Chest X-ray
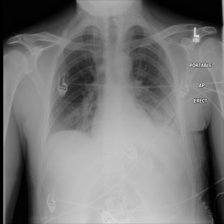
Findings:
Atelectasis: negative
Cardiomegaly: negative
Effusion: negative
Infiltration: negative
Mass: negative
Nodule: negative
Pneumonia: negative
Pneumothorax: negative
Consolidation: negative
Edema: negative
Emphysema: negative
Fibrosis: negative
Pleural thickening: negative
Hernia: negative